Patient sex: M
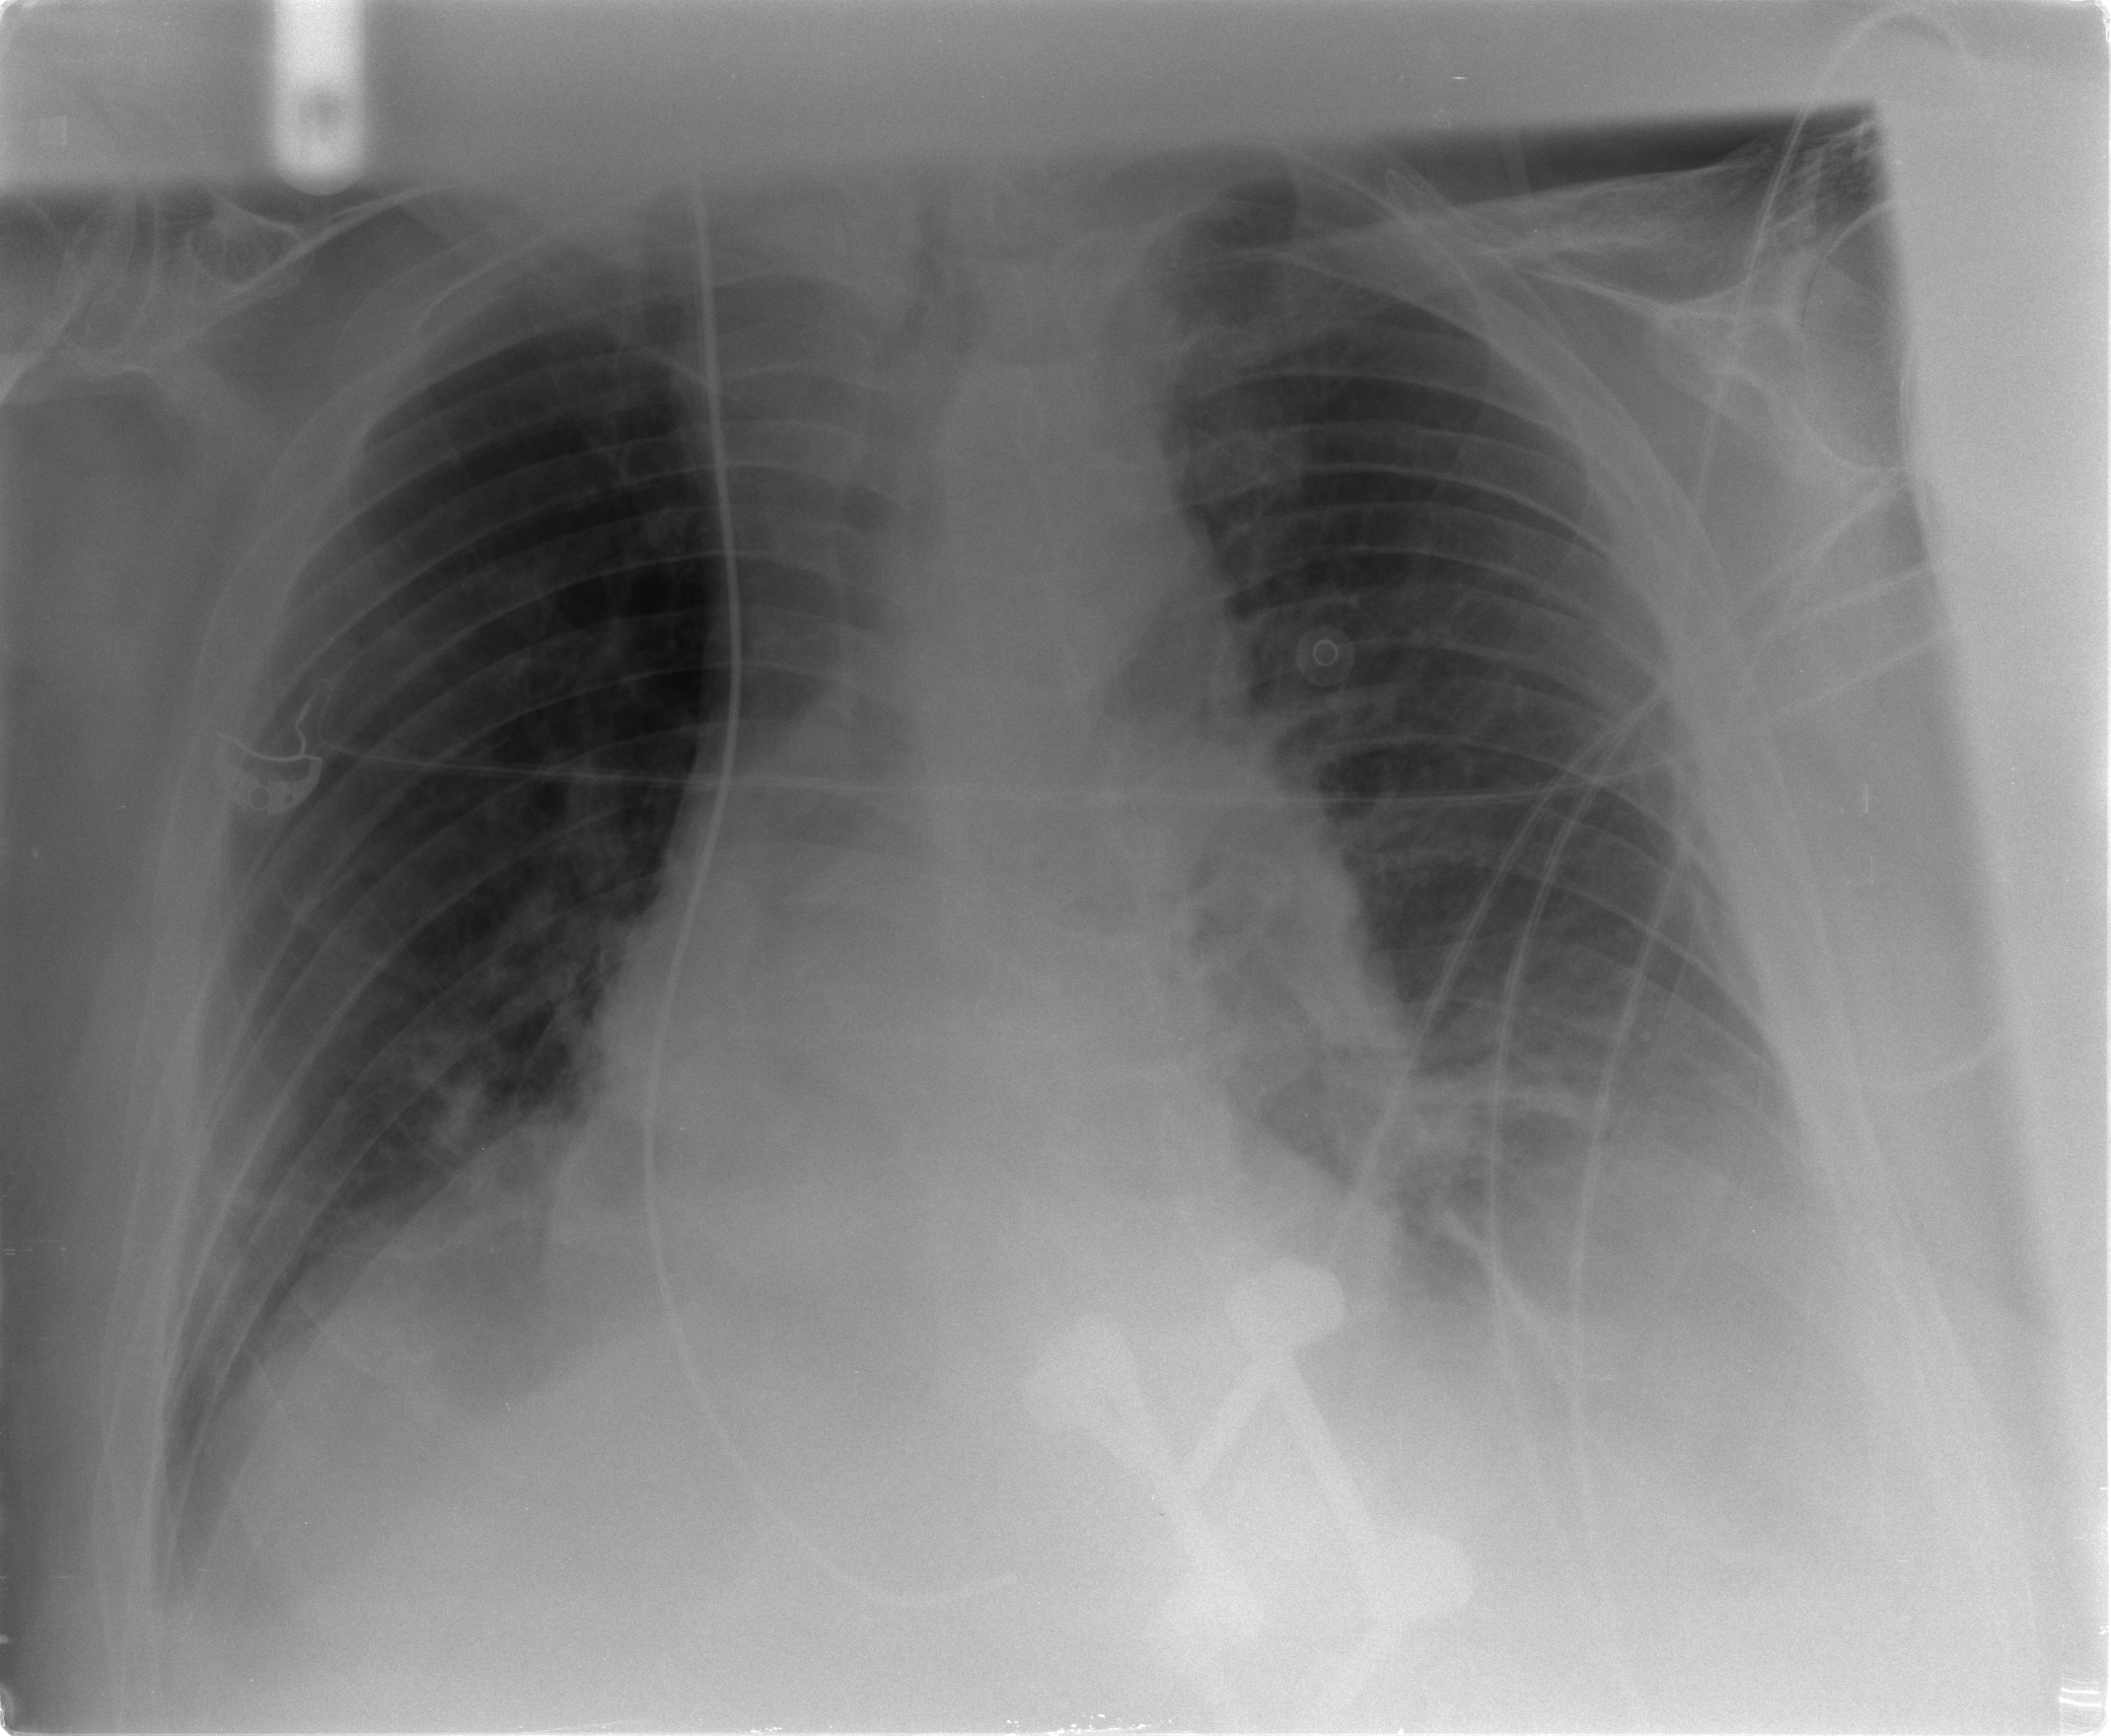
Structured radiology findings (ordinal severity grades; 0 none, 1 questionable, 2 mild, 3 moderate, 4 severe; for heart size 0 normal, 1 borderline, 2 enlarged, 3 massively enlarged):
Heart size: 0
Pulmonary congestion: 0
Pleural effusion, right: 0
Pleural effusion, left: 2
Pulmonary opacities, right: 0
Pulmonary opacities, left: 0
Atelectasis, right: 2
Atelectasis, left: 2